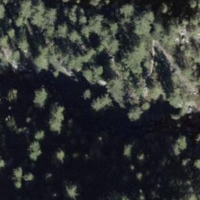
EUNIS habitat code: 44
Species observed at this site:
Vaccinium myrtillus